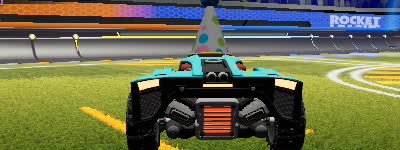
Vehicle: breakout